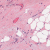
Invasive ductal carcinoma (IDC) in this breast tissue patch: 0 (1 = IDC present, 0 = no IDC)